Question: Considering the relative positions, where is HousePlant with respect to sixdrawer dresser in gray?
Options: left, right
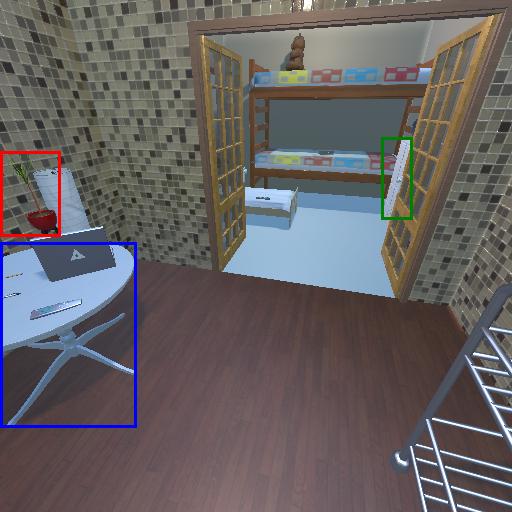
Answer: left